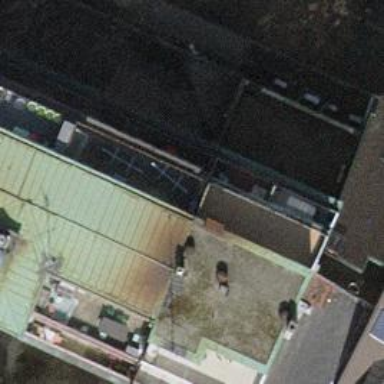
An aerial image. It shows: Strip club.